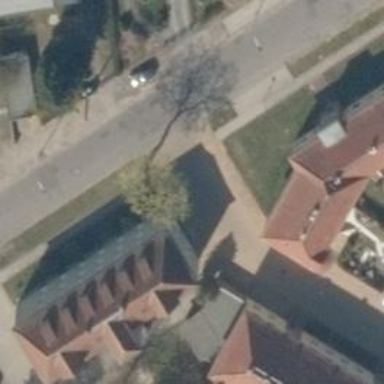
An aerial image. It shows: Hipped roof on apartment building.